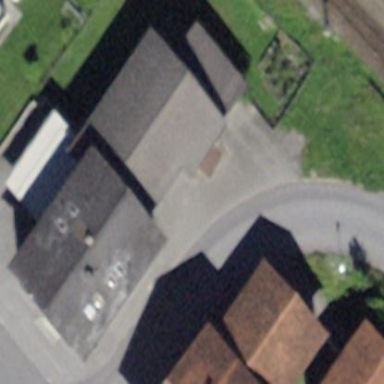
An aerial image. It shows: Simple and straightforward house.